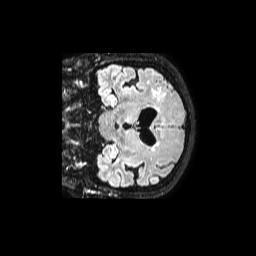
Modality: FLAIR
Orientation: coronal
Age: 74
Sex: female
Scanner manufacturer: philips
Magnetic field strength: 1.5 T
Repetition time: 4.8 s
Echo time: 0.3317 s